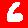
Digit: 6